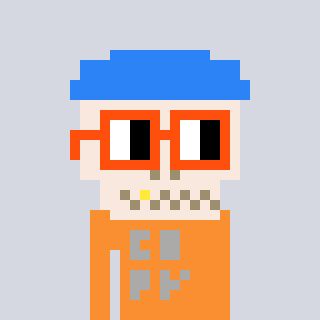
a pixel art character with square orange glasses, a skeleton-hat-shaped head and a orange-colored body on a cool background